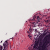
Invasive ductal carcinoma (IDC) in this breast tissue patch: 0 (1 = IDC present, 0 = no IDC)